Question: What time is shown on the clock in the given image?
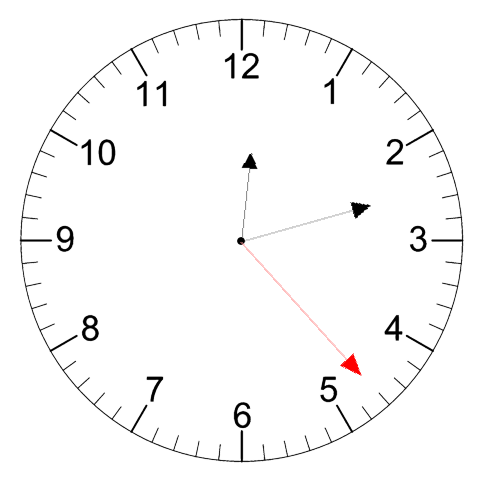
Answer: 12:12:23